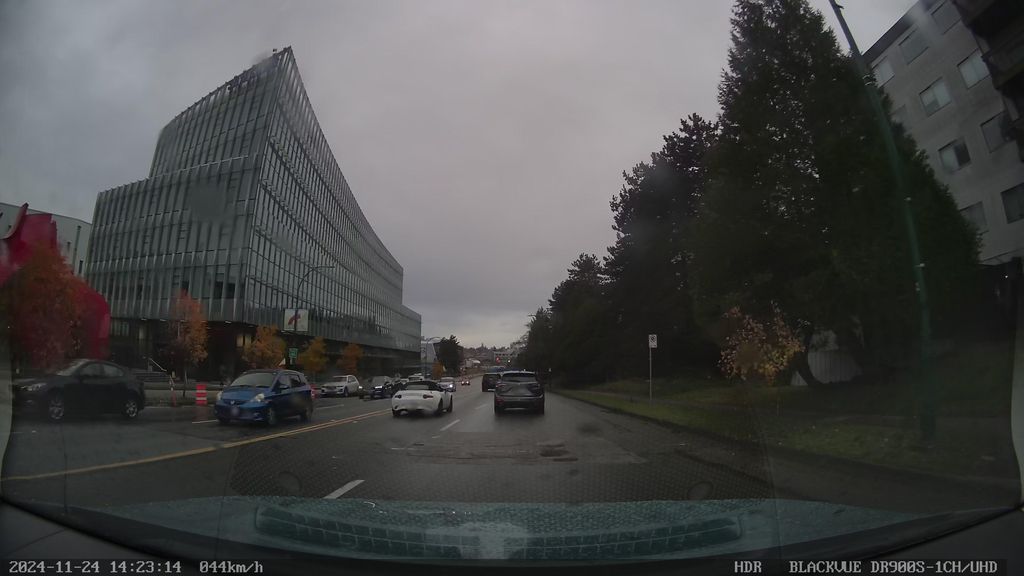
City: vancouver